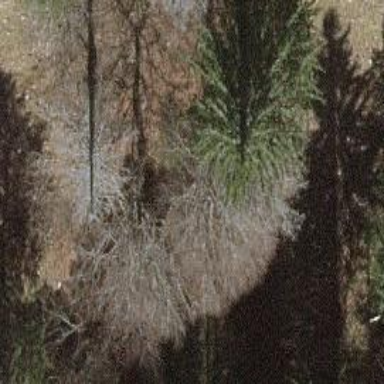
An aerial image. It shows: Beautiful tree in nature.